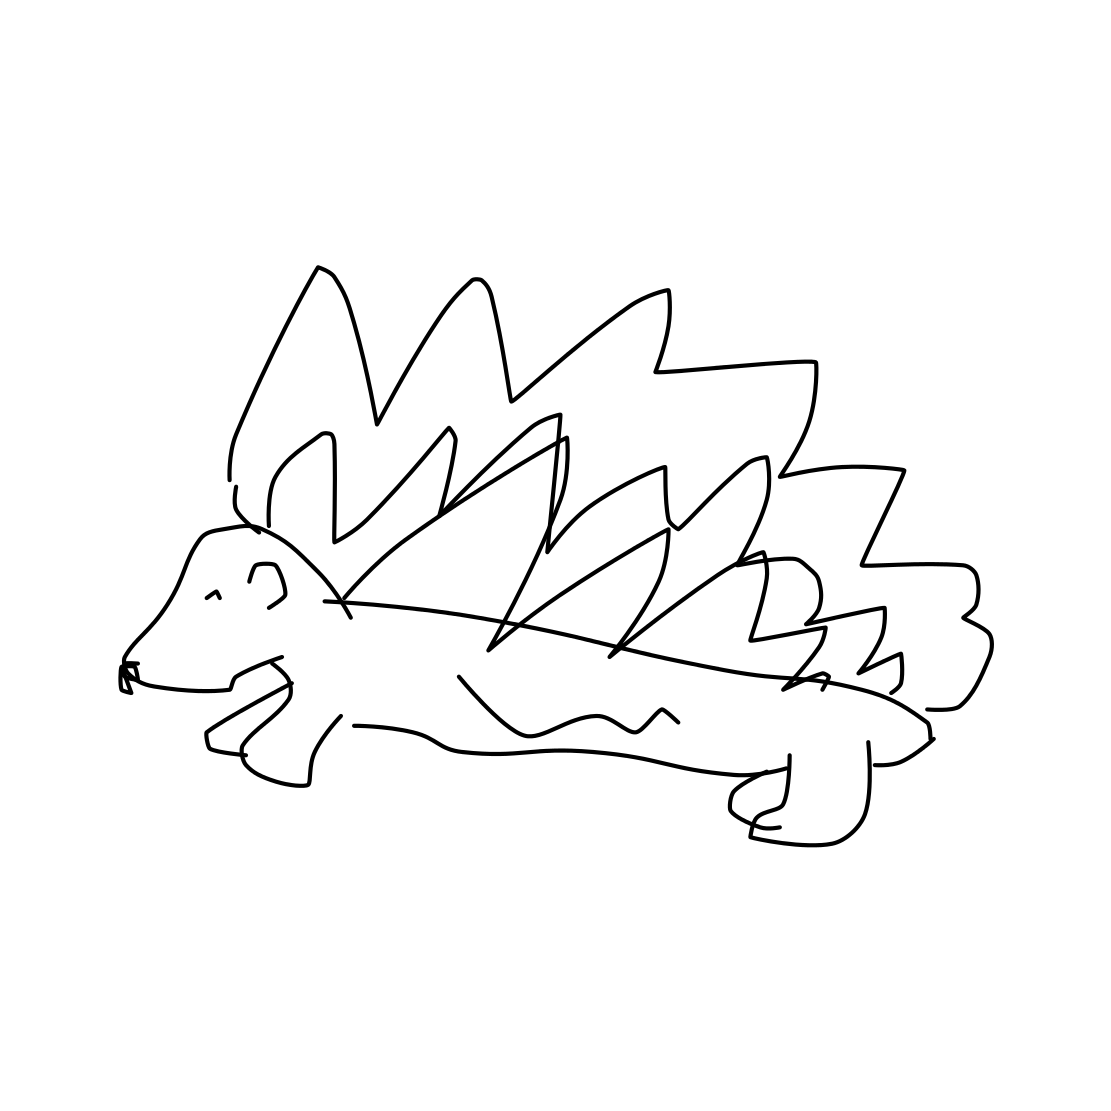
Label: hedgehog